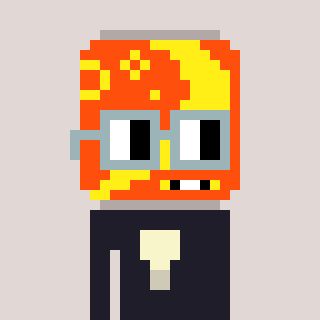
a pixel art character with square dark gray glasses, a pop-shaped head and a grayscale-colored body on a warm background